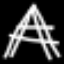
Label: The Eiffel Tower